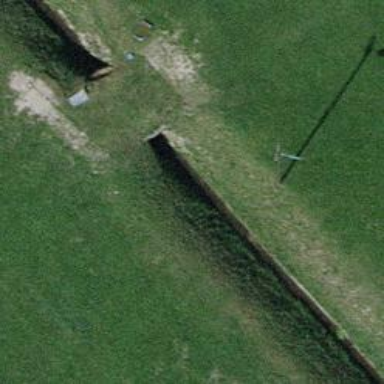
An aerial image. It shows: Culvert tunnel.